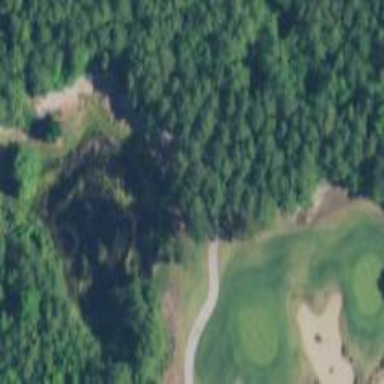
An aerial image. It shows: Grassy area designated as golf fairway.